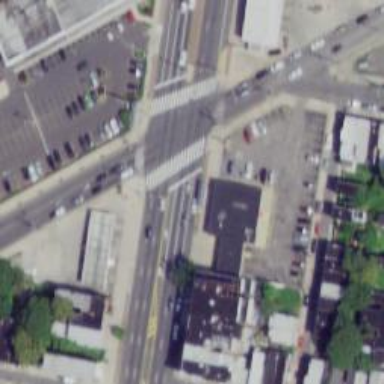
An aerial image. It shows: Marked crossing on footway.